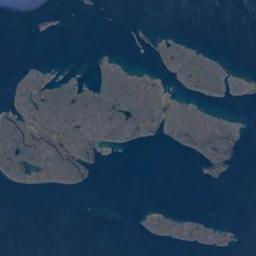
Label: island